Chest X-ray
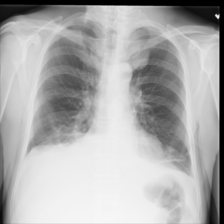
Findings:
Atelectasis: positive
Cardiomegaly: negative
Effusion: positive
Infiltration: negative
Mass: positive
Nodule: negative
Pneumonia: negative
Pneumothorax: negative
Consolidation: negative
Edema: negative
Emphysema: negative
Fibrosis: negative
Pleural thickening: negative
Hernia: negative